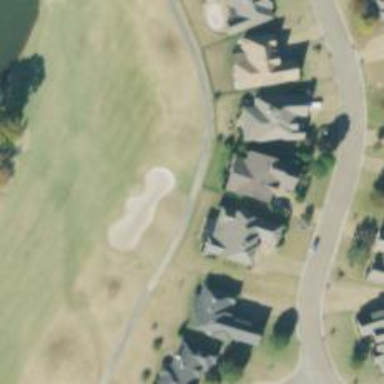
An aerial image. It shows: Path designed for golf carts.